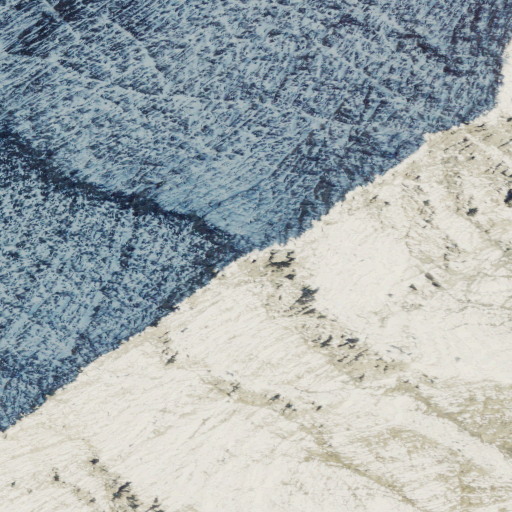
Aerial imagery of mountain in Montana named Mount Peabody containing barren land and evergreen forest